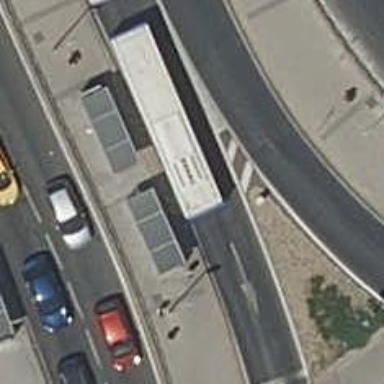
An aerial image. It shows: Public transport stop position.